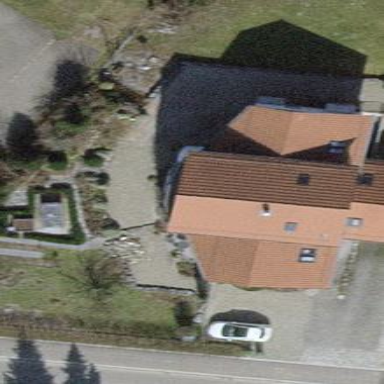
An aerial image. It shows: Building with gabled roof.